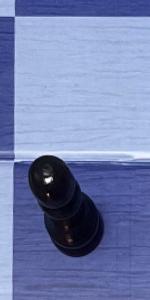
Label: Pawn_Black